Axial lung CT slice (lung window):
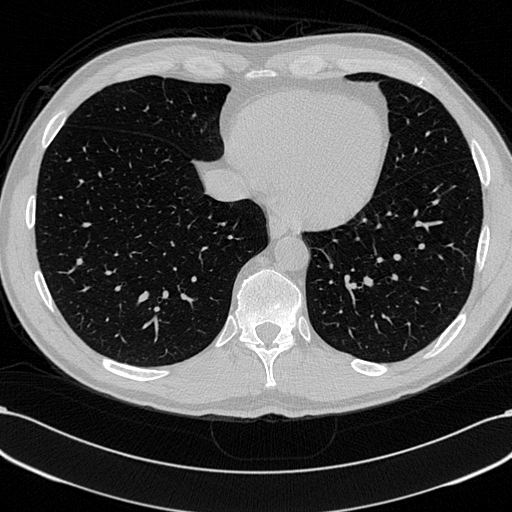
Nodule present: no